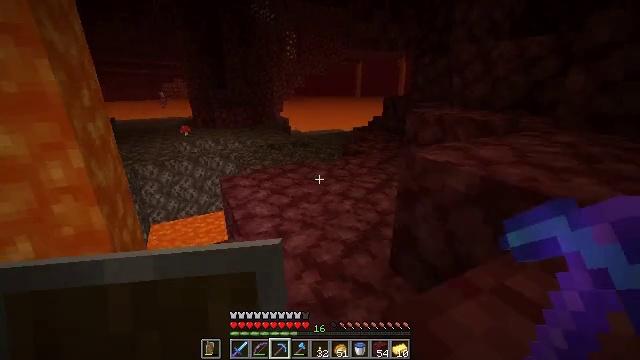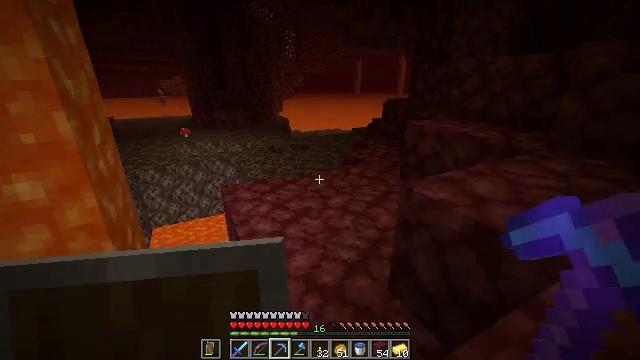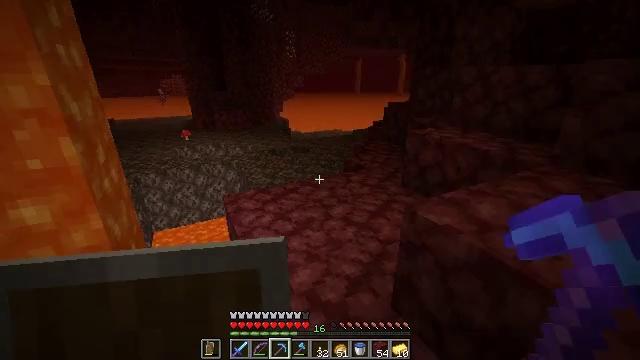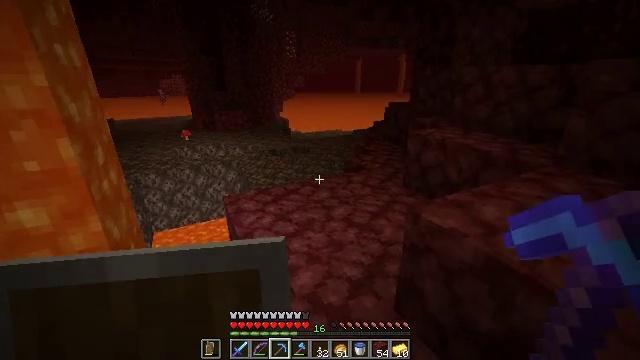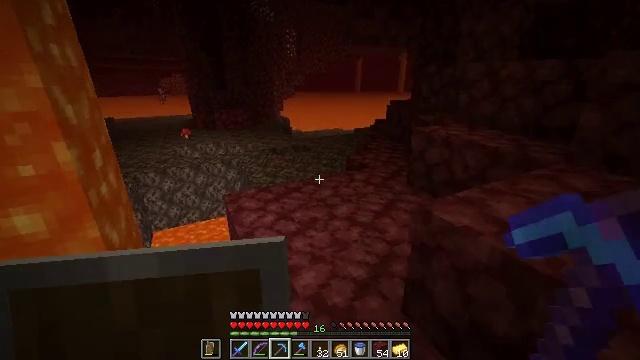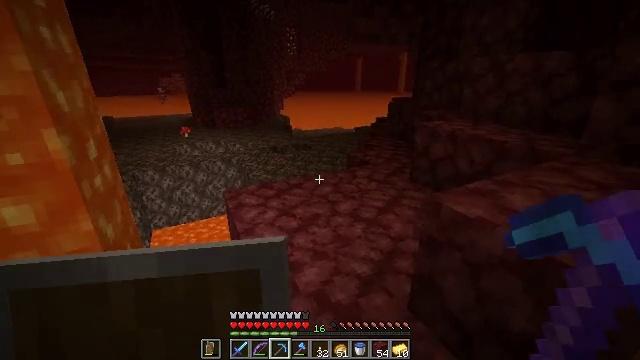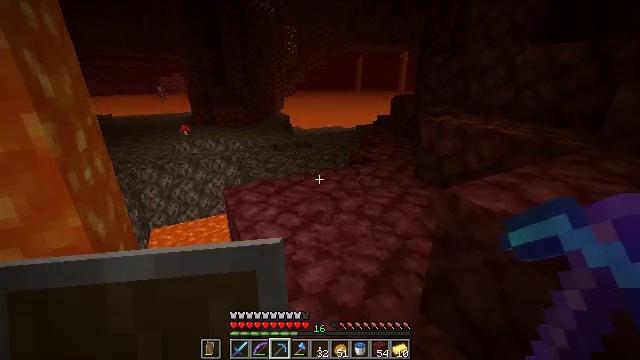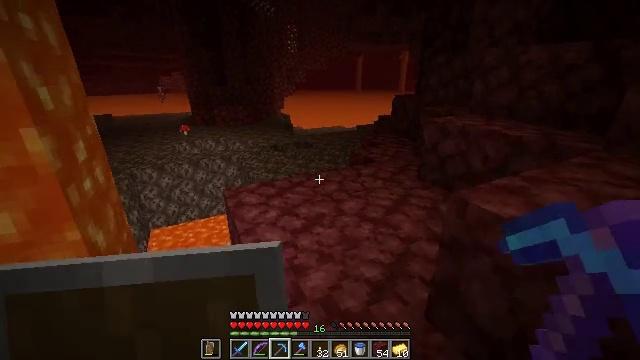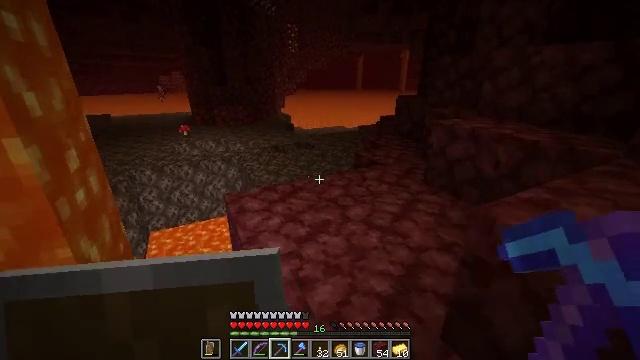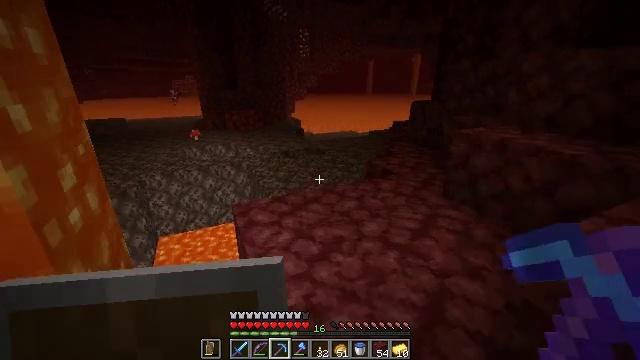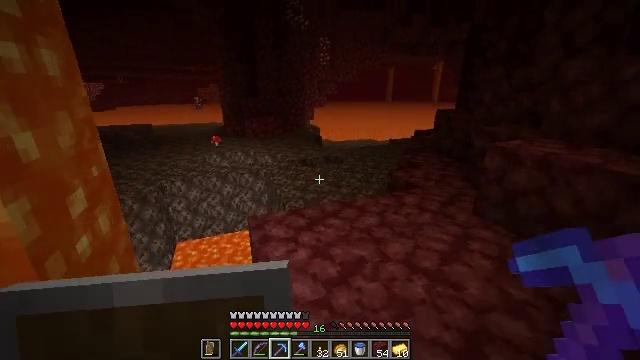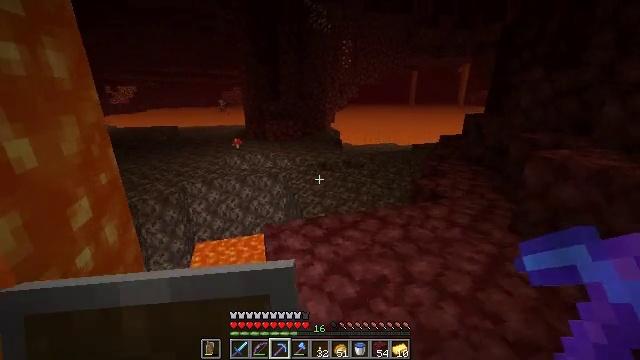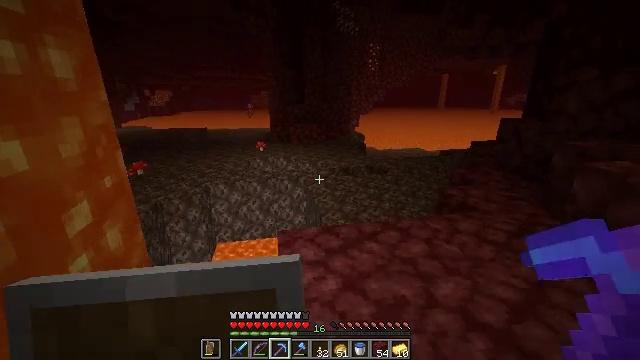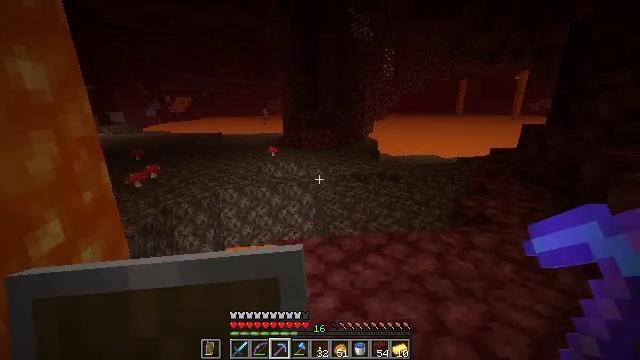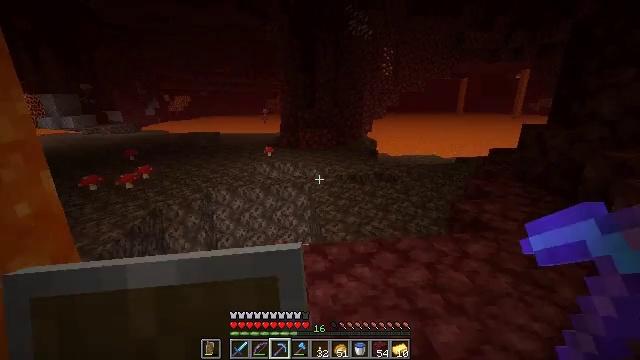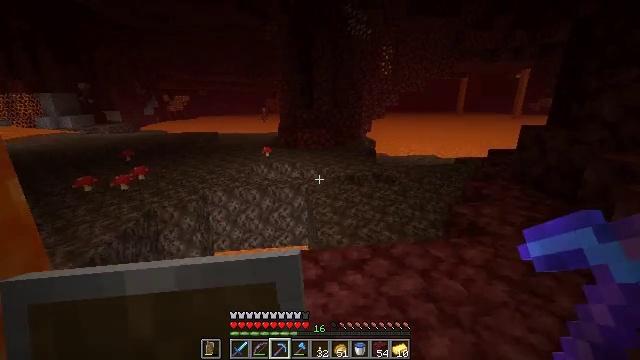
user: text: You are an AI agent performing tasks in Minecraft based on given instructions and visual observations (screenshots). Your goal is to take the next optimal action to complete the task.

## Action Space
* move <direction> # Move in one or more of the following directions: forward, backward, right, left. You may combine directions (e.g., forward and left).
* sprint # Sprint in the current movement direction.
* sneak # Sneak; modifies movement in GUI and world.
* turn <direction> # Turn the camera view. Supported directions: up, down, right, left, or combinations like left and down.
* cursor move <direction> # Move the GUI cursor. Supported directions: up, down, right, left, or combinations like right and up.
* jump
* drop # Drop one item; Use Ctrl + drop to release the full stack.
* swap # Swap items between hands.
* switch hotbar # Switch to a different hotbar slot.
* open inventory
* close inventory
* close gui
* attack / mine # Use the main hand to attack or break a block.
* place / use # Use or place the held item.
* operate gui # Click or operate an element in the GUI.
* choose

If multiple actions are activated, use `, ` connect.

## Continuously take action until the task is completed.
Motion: motion action
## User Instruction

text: Mine the red mushroom on the ground.
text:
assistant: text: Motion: move forward, jump
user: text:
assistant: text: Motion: move forward
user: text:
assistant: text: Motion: move forward
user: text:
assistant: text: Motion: move forward
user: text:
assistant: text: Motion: move forward
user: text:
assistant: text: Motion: move forward
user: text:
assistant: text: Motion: move forward
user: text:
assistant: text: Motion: move forward
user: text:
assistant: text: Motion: move forward, turn left
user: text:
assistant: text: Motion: move forward, turn left and up
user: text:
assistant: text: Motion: move forward and move right, turn left
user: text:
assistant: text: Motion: move forward and move right, turn left
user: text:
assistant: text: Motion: move forward and move right, turn left and up
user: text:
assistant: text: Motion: move forward and move right
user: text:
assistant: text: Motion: move forward and move right
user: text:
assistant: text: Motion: move forward and move right
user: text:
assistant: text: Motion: move forward and move right
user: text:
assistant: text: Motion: move forward and move right
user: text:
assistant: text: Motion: move forward and move right
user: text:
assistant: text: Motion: move forward and move right
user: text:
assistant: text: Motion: move forward
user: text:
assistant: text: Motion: move forward
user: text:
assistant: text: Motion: move forward
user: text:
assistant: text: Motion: move forward
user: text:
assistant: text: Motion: move forward
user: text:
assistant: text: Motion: move forward
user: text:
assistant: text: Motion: move forward
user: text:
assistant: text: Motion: move forward and move right
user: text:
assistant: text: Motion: move forward and move right, turn down
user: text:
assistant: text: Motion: move forward and move right, turn down